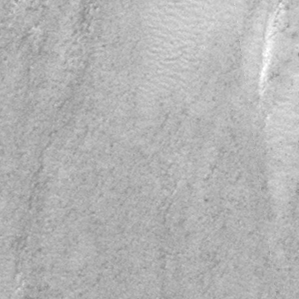
Label: frost